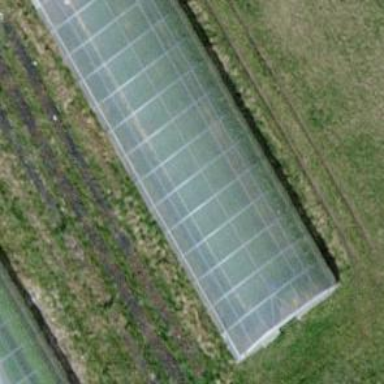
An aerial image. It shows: Greenhouse.